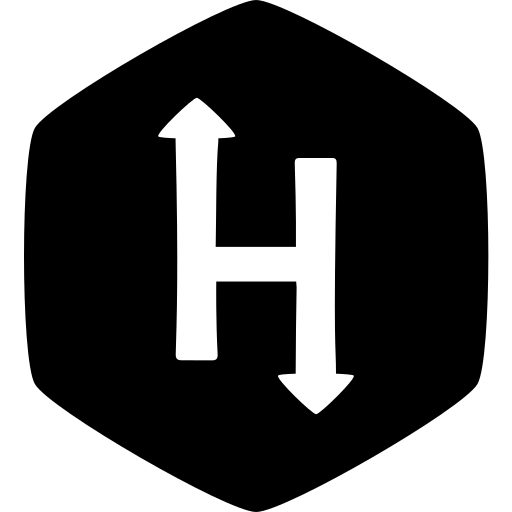
Tags: icon, FontAwesome, fa-icon, brand, hackerrank